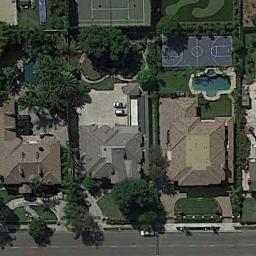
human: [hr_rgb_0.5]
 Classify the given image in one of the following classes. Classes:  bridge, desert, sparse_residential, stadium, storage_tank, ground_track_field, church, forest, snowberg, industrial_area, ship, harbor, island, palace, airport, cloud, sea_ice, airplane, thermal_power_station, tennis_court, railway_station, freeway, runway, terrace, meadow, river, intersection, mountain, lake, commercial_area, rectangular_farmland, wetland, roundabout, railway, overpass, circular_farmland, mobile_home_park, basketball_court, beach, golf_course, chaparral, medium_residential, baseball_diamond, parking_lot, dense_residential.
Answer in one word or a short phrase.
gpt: basketball_court